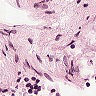
Metastatic tissue present: no